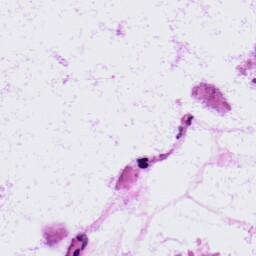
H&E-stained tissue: LymphNode